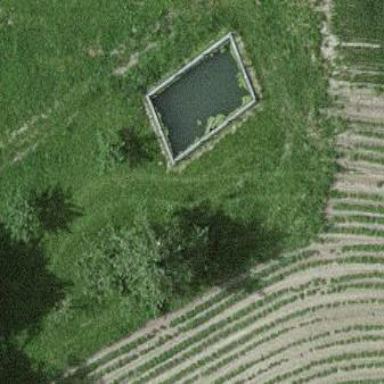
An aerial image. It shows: Water reservoir with emergency water tank.